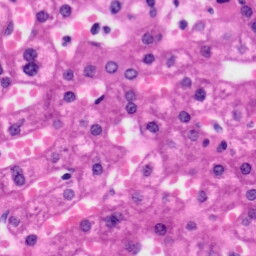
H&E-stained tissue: Liver